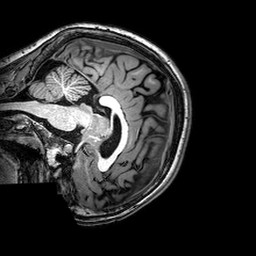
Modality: T1w
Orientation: sagittal
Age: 19
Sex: female
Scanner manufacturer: philips
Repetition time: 0.008426 s
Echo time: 0.0039 s